Aerial crown-view tile of a tropical tree (Barro Colorado Island, Panama), acquired 20250512:
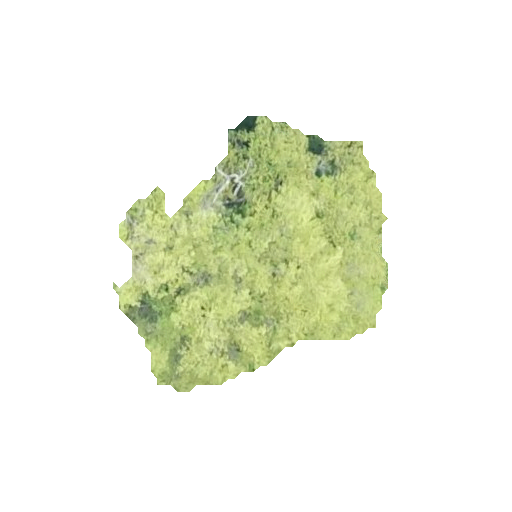
Species: Terminalia amazonia
GBIF accepted scientific name: Terminalia amazonica
Crown area: 74.135 m²